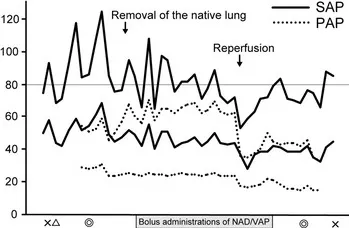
Anesthetic chart. Double circle marks represent start/end of surgery; cross marks represent start/end of anesthesia; a triangle mark represents endtracheal intubation.
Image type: pathology (gram)